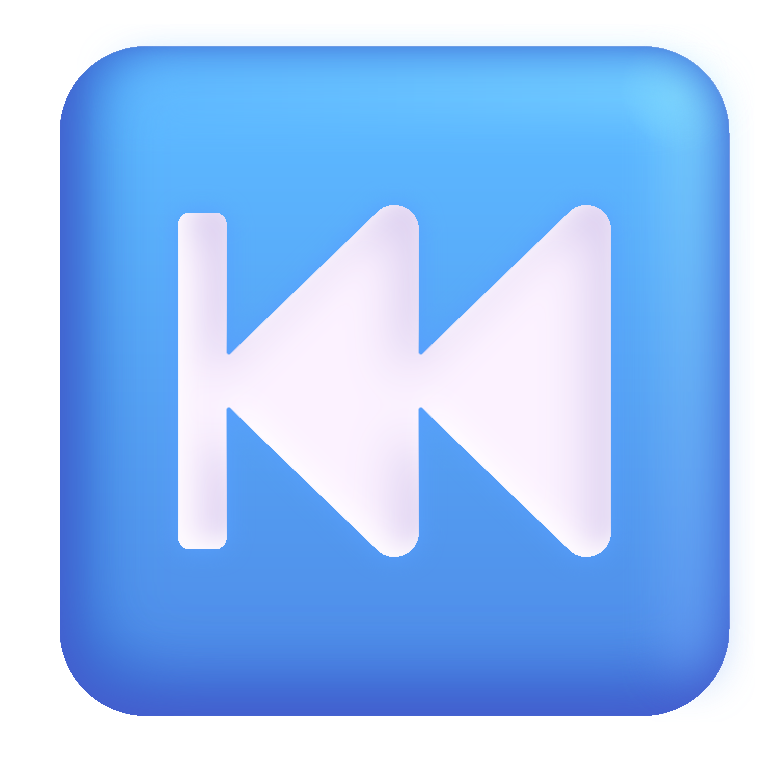
last track button color